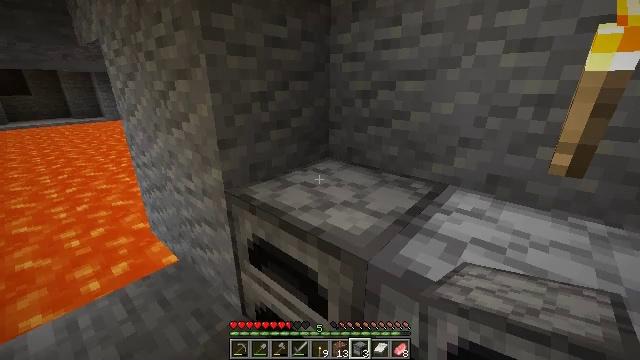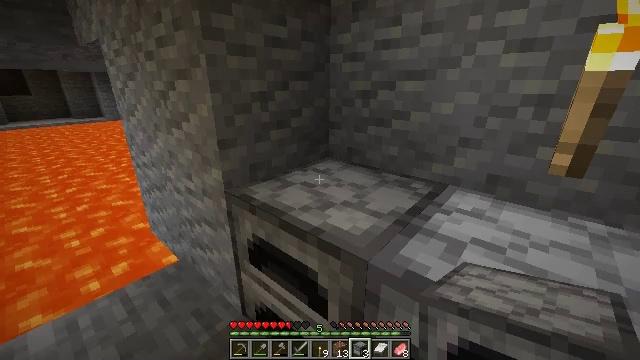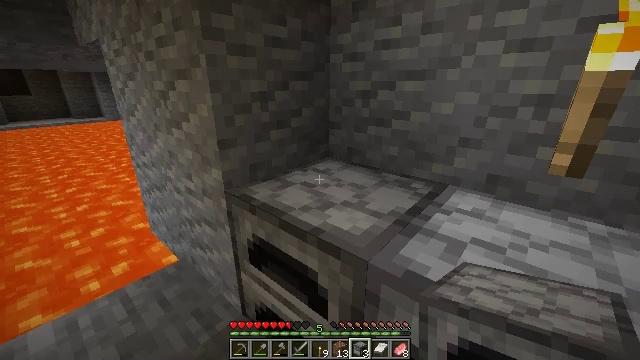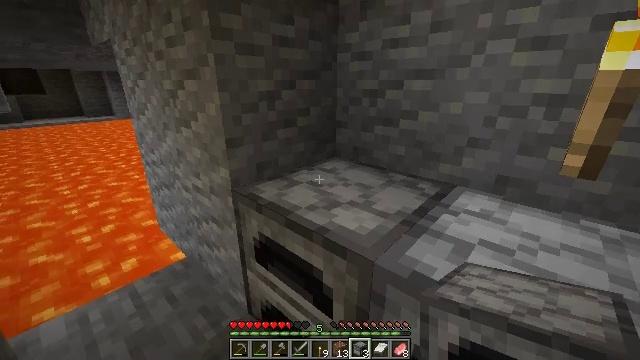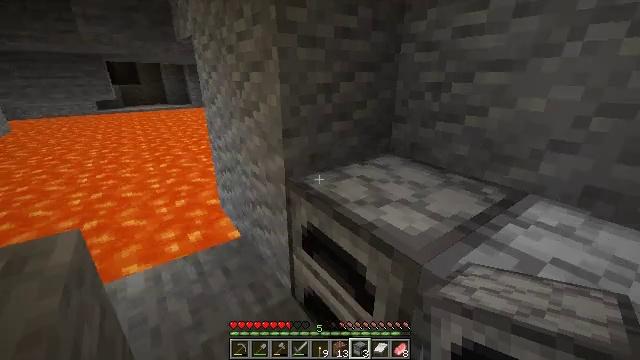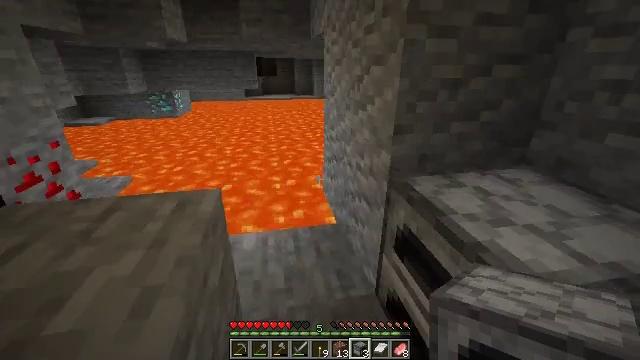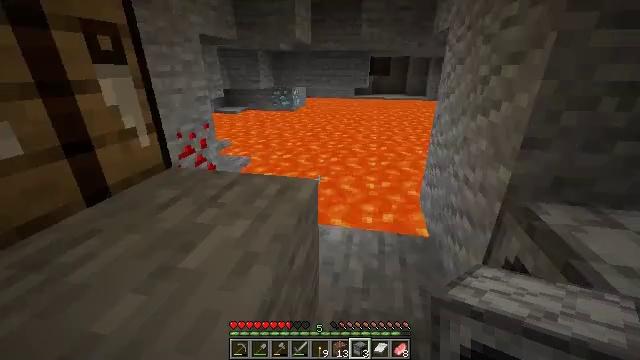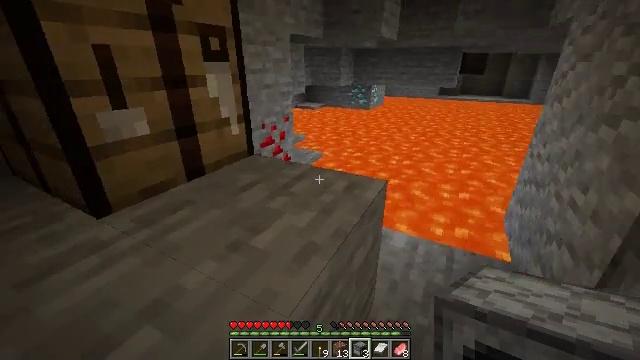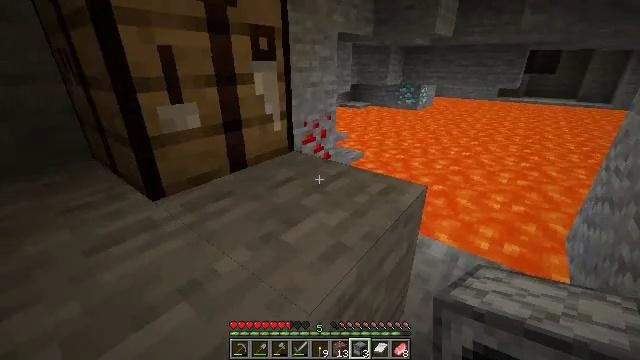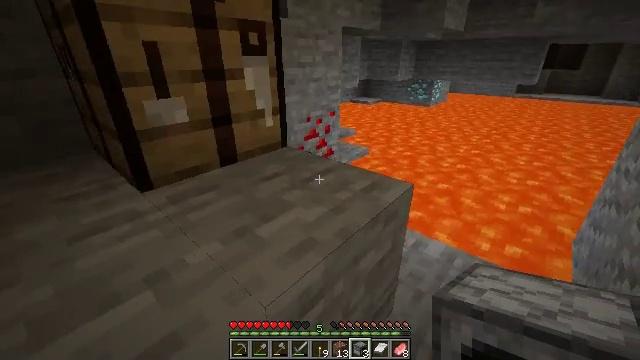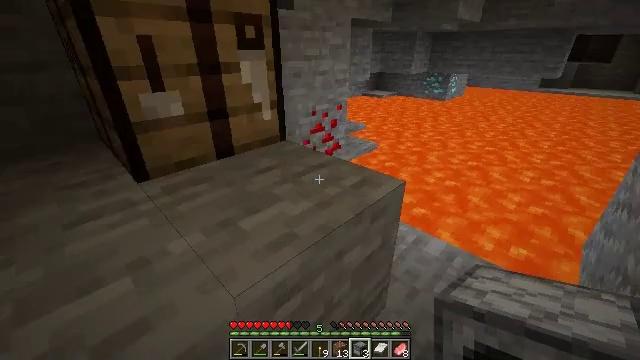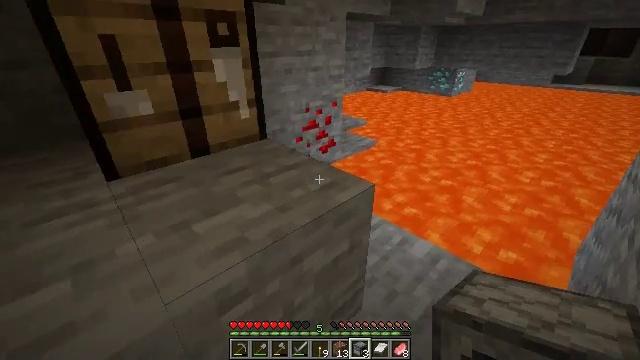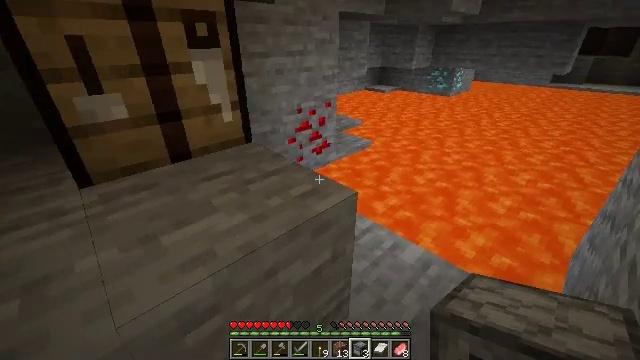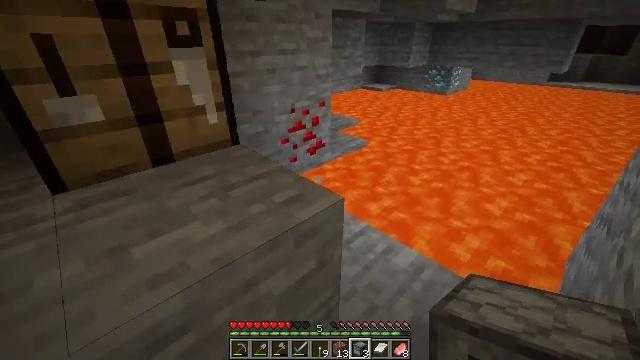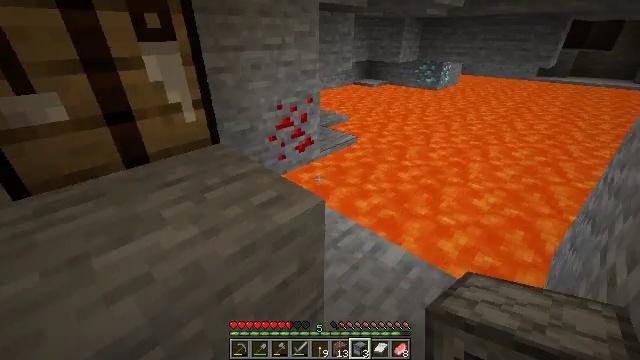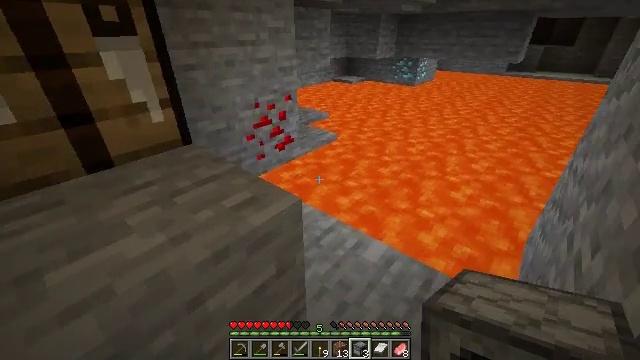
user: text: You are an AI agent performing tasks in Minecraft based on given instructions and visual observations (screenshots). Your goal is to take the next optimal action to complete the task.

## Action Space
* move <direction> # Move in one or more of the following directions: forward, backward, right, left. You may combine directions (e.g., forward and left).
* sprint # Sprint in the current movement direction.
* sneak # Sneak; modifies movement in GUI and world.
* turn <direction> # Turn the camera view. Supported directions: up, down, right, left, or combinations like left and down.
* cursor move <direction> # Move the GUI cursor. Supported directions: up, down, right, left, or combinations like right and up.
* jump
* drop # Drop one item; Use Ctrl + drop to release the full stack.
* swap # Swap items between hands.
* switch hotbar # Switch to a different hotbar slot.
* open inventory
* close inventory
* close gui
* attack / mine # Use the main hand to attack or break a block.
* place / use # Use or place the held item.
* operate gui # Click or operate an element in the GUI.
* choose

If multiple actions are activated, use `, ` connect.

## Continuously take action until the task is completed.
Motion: motion action
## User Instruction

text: Drop a sugar cane.
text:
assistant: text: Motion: close gui
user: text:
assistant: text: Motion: no_op
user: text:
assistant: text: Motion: turn left
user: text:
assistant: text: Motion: turn left and down
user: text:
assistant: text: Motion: turn left and down
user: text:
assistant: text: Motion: turn left
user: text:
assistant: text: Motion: turn left
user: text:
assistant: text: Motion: move right, turn left
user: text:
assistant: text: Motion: move right, turn left
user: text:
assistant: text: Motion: move right, turn left and down
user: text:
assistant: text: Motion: move right, turn left and down
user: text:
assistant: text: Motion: move right
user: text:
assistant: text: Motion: no_op
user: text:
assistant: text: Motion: turn right
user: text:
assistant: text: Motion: turn right
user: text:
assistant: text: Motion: turn right and down
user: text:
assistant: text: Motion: move forward and move right, turn right
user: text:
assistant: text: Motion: move forward and move right, turn right
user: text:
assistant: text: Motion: move forward and move right, turn right and down
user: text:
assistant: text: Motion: move forward, turn right and down
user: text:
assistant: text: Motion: turn right
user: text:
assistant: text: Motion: no_op
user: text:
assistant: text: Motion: no_op
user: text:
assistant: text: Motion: no_op
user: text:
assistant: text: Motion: open inventory
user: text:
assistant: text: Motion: open inventory
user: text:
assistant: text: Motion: open inventory
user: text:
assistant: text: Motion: no_op
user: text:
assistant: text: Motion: no_op
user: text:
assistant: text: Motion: no_op